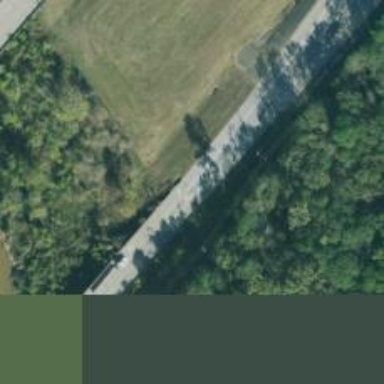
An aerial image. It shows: Bridge on trunk expressway with frontage road.